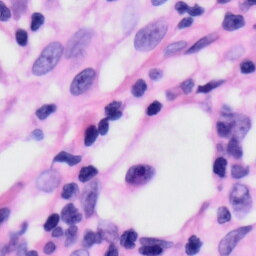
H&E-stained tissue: Skin